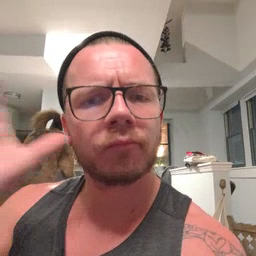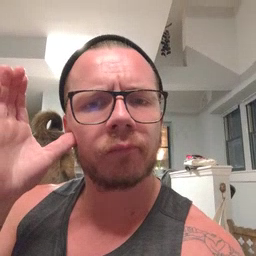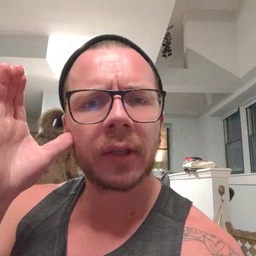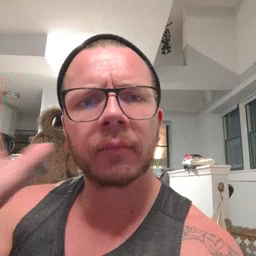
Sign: listen